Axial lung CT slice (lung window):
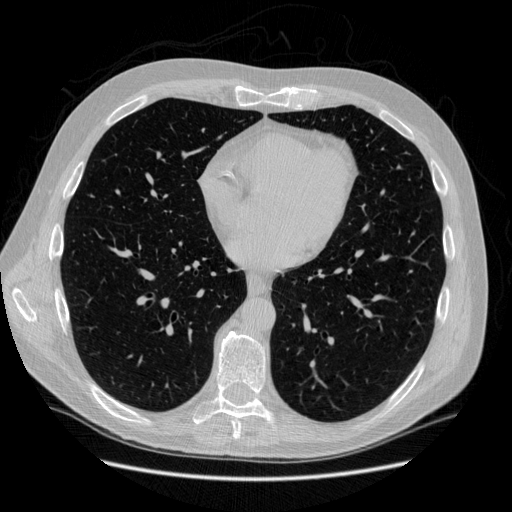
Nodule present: no